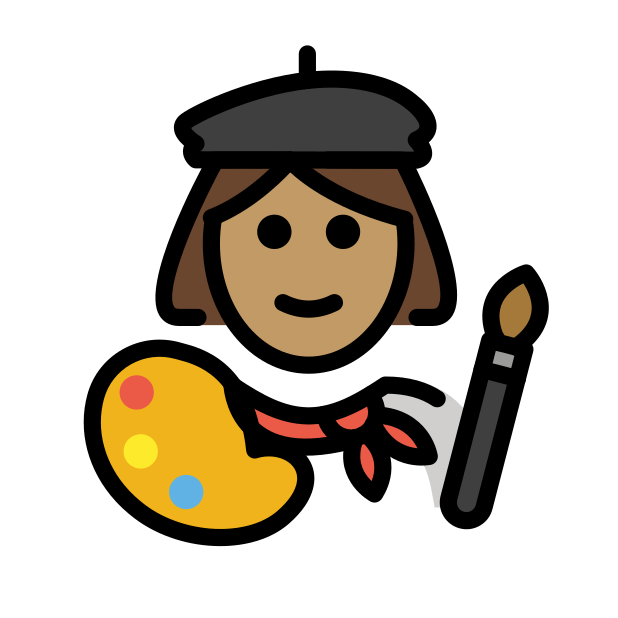
woman artist: medium skin tone